Interaction volume radius: 5 \u00c5
Interaction volume height: 15 \u00c5
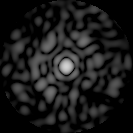
Disorder parameter: 0.8408